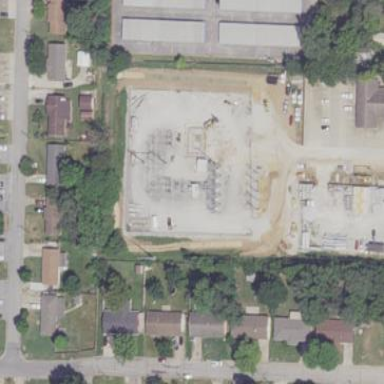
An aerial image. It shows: Outdoor distribution substation.